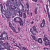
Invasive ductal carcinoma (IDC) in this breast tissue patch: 0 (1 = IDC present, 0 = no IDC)